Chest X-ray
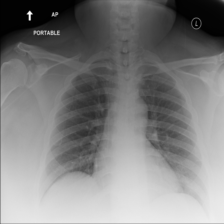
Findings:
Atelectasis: negative
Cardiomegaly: negative
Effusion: negative
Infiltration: negative
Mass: negative
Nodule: negative
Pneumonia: negative
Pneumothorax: negative
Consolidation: negative
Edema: negative
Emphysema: negative
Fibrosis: negative
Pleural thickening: negative
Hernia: negative